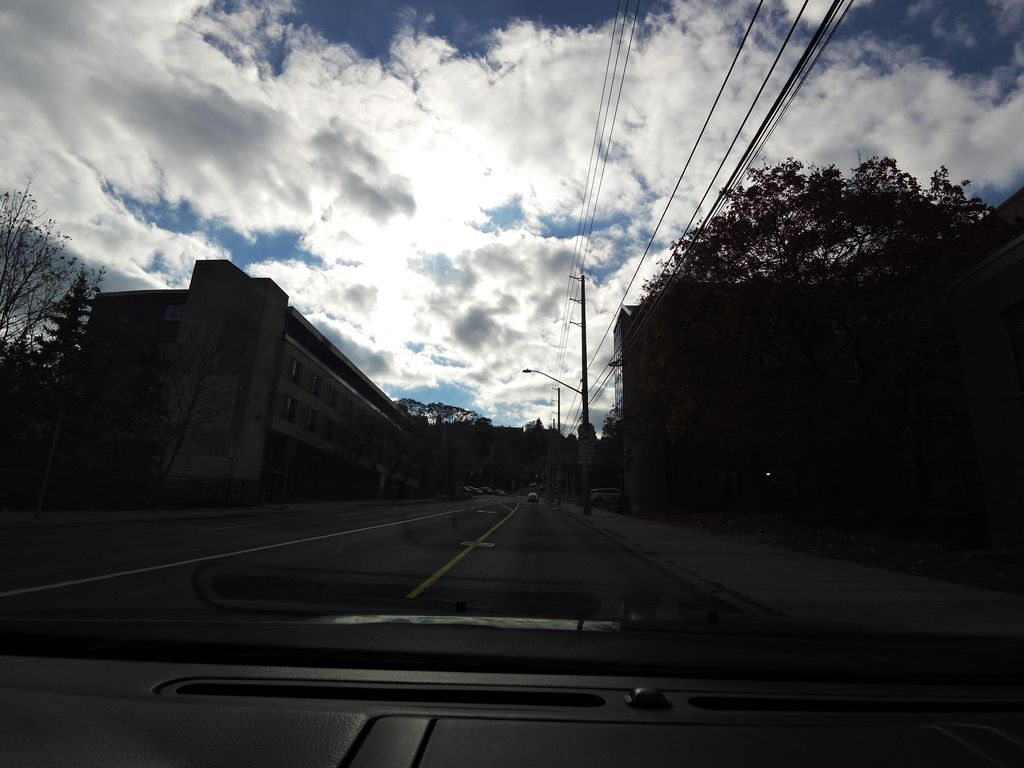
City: hamilton